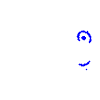
Particle: kaon